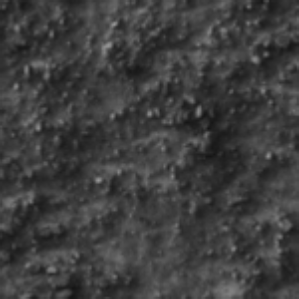
Label: frost